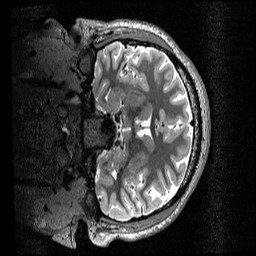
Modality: T2w
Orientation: coronal
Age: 21
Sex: male
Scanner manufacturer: siemens
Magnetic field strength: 3 T
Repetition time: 3.2 s
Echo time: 0.566 s